Question: I am visualizing a graph with graphviz's sfdp. But the edges are covering the node, which is annoying. I added this attribute [outputorder=edgesfirst] to the graph but it does not seem to work.
Output:

Source:
'''
digraph G {
graph [overlap=false][outputorder=edgesfirst];
0;
1;
2;
3;
.....
330;
331;
0->18 [color=red];
0->325 [style=invis];
2->3 [dir=none];
.....
331->330 [color=red];
}
'''
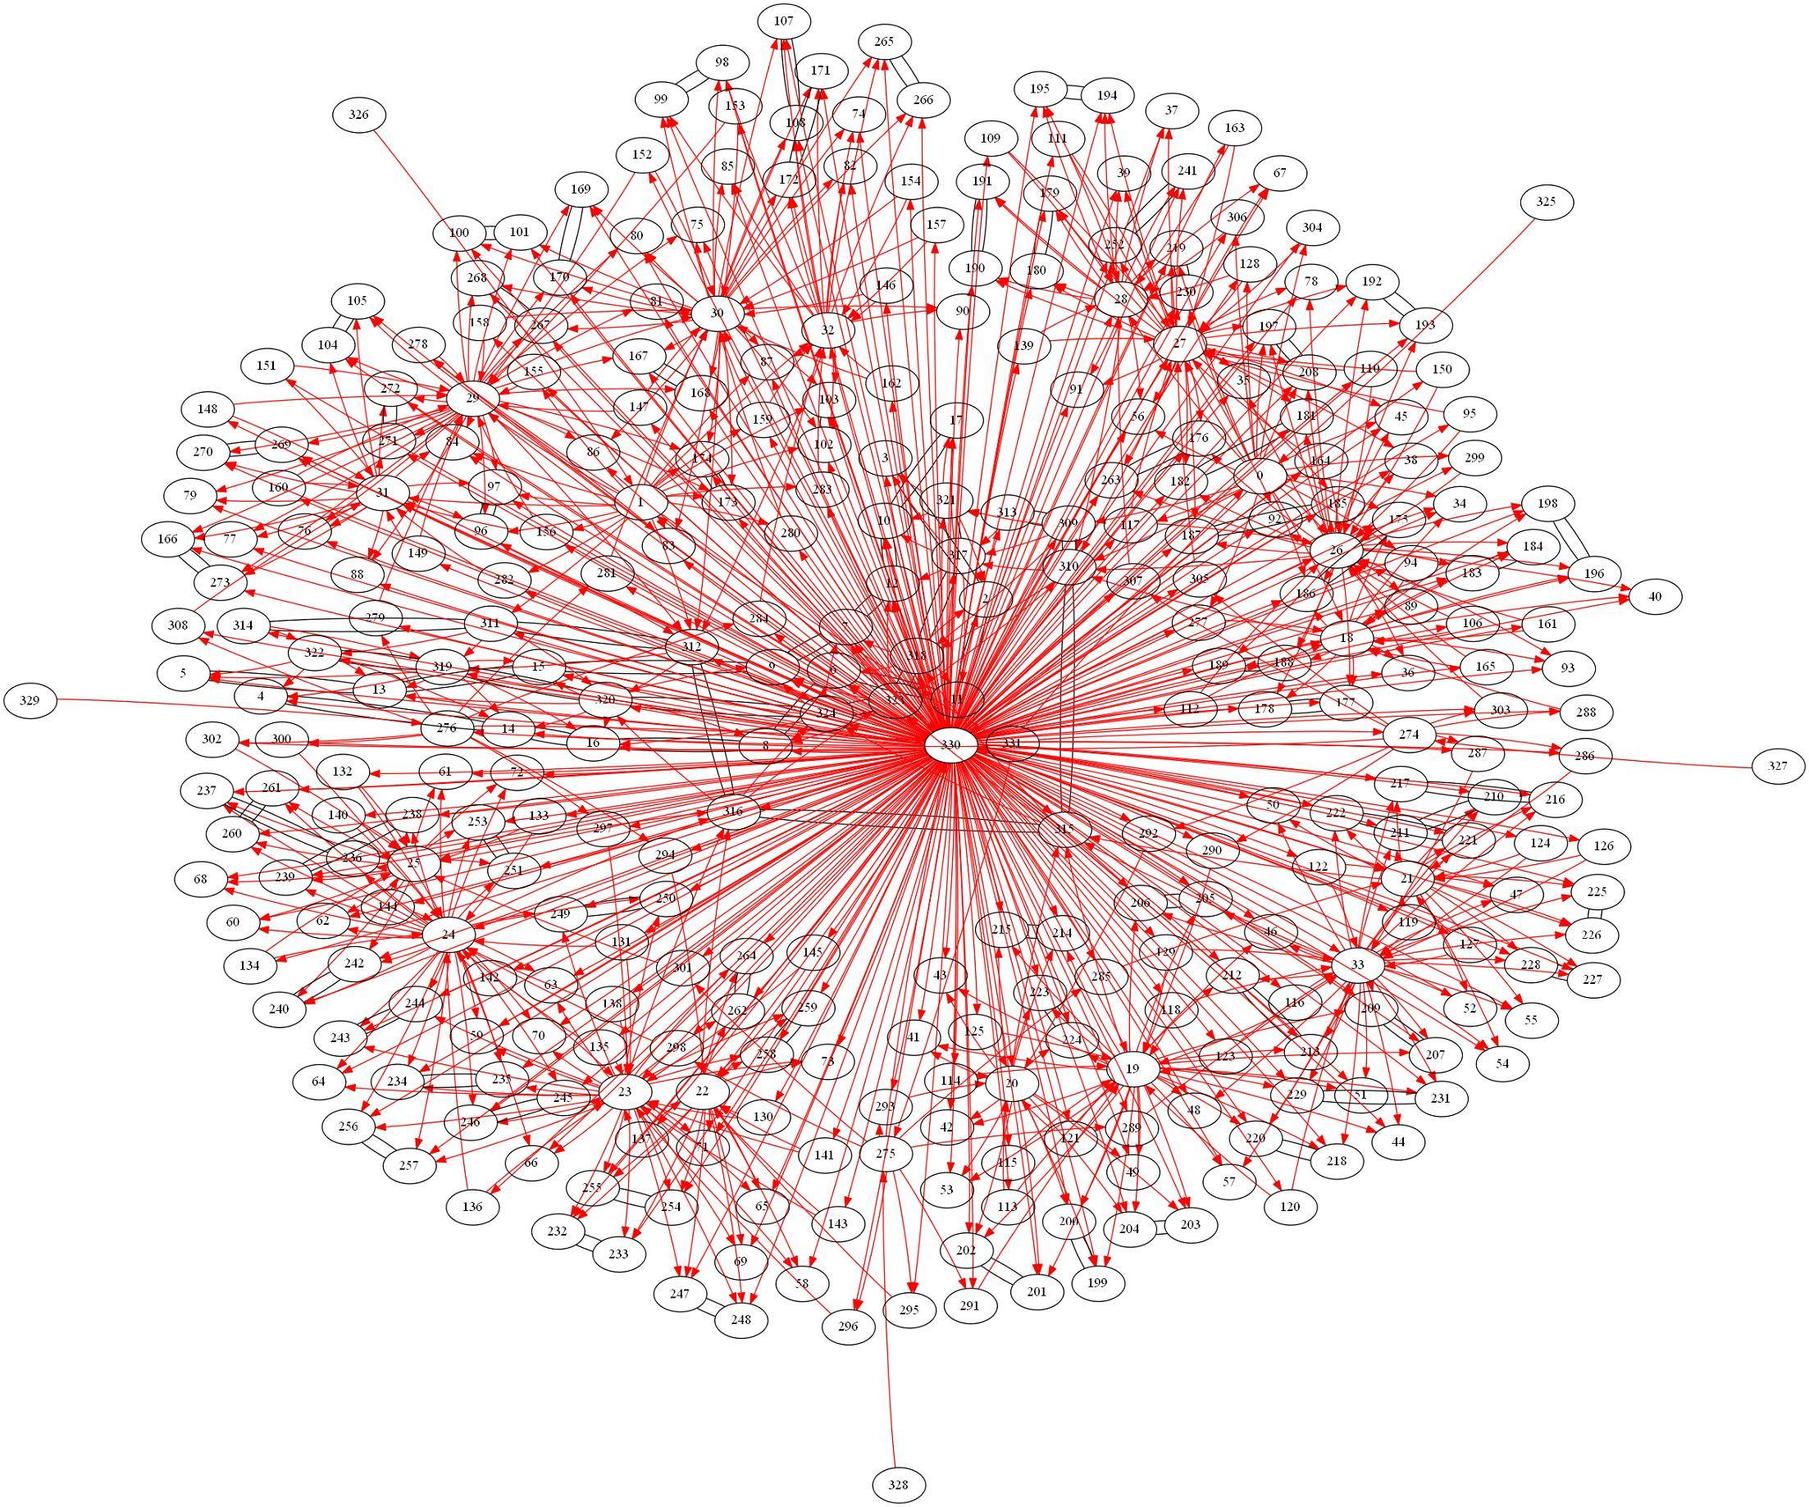
Answer: If you set the node's style to filled and add a fillcolor of white, you'll get the nodes appearing on top of the edges.
'''
digraph G {
graph [overlap=false outputorder=edgesfirst];
node [style=filled fillcolor=white];
0->18 [color=red];
0->325 [style=invis];
2->3 [dir=none];
.....
331->330 [color=red];
'''